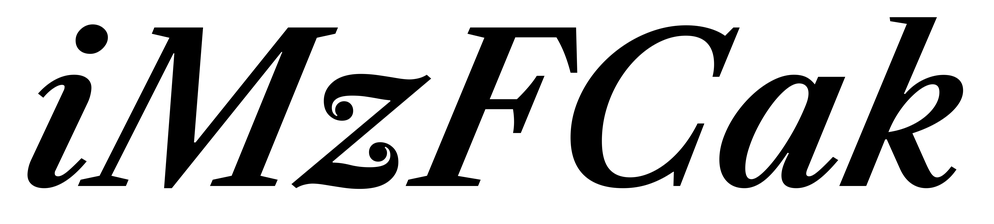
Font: LibreCaslonText-Italic_SemiBold_Italic